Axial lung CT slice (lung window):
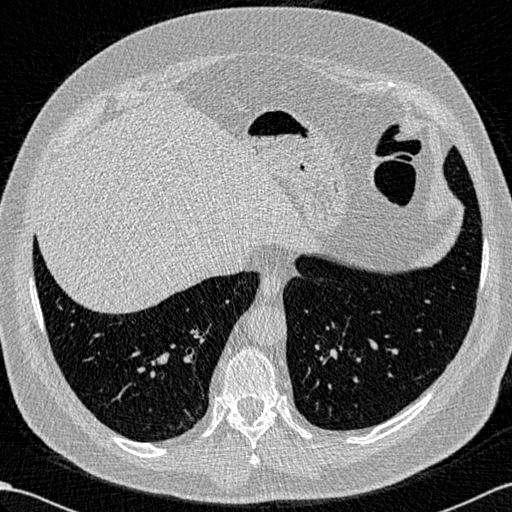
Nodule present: no